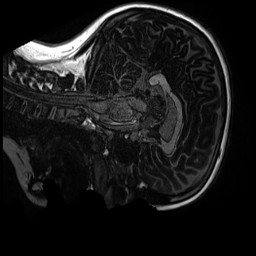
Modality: MP2RAGE
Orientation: sagittal
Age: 10
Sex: female
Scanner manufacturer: siemens
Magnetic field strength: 3 T
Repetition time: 4 s
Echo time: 0.00303 s